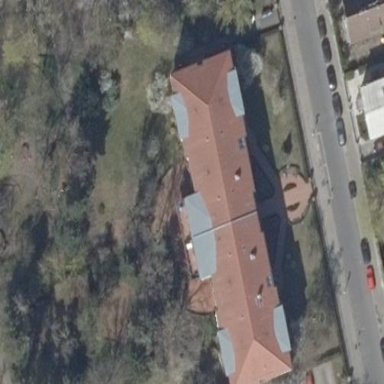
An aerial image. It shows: Nursing home building.